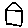
Label: house